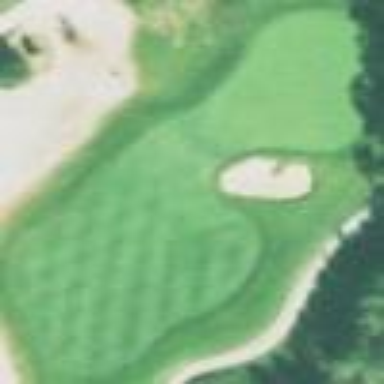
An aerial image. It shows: Golf fairway surrounded by grass.